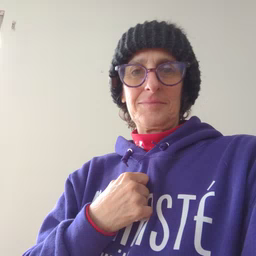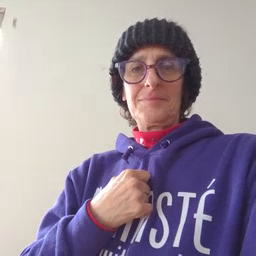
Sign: finish